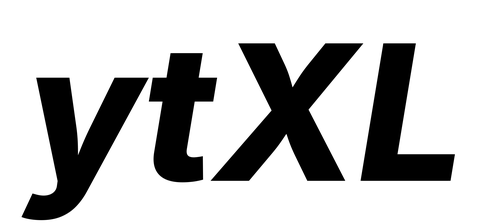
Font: Inter-Italic_ExtraBold_Italic